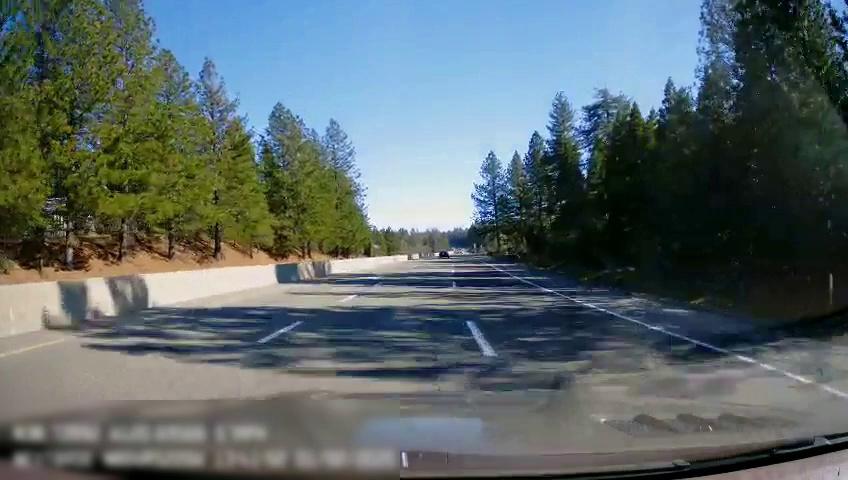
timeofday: Day
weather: Sunny
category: Drivable Space
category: Vehicles | Car
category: Lanes | Alternate Lane
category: Lanes | Current Lane
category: Lanes | Current Lane
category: Lanes | Alternate Lane